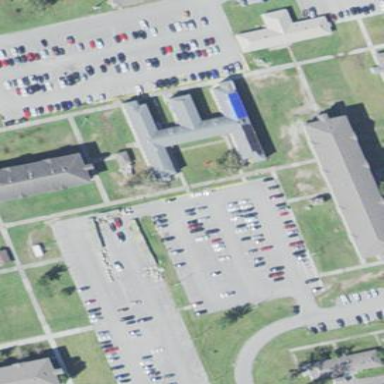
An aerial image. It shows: Parking area.